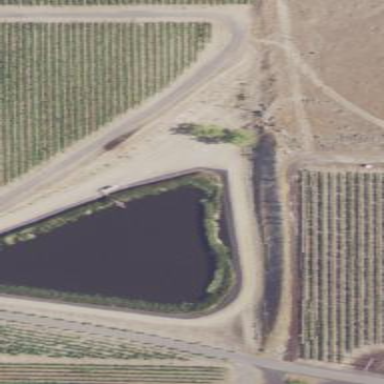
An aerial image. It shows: Retention basin used for land drainage purposes.